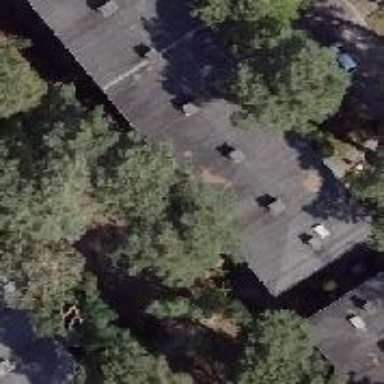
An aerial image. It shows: Apartment building with flat roof.